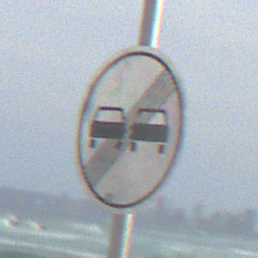
Verkehrszeichen: EndeUeberholverbot
Umgebung: Outdoor, Suburban
Tageszeit: MorningAfternoon
Wetter: PartlyCloudy
Licht: Natural
Jahreszeit: NotSpecified
Kontrast: HighContrast